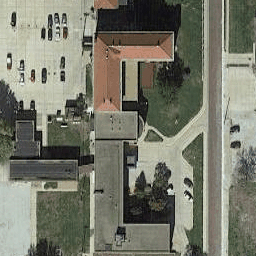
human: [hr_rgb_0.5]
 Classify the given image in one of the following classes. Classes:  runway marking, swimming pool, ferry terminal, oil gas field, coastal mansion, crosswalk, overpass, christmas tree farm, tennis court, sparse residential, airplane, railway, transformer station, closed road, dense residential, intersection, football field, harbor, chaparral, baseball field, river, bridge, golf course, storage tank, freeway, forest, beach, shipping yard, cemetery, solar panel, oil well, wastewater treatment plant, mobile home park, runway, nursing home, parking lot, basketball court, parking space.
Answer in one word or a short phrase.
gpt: nursing home